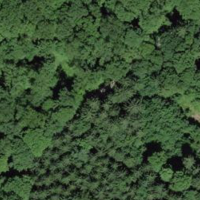
EUNIS habitat code: 41
Species observed at this site:
Fagus sylvatica